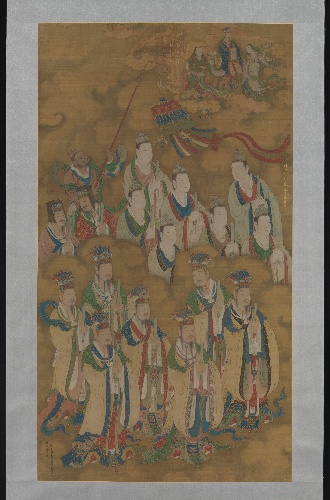
Title: 明景泰   佚名   北斗中斗本命星君圖   軸|Star deities of the northern and central dippers
Artist: Unidentified artist
Date: dated 1454
Object type: Hanging scroll
Classification: Paintings
Medium: Hanging scroll; ink and color on silk
Culture: China
Period: Ming dynasty (1368–1644), Jingtai period (1450–56)
Dimensions: Image: 54 11/16 x 30 9/16 in. (138.9 x 77.6 cm)
Overall with mounting: 104 5/8 x 38 in. (265.7 x 96.5 cm)
Overall with knobs: 104 5/8 x 42 1/8 in. (265.7 x 107 cm)
Department: Asian Art
Credit line: Gift of Oscar L. Tang Family, 2012
Accession year: 2012
Repository: Metropolitan Museum of Art, New York, NY
Tags: Deities|Daoism